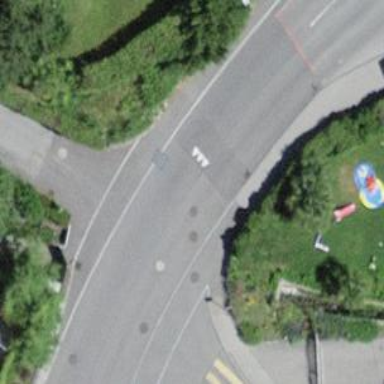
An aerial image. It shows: Bump for traffic calming.